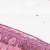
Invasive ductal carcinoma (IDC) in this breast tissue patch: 0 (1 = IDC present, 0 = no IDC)